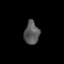
Tissue: skin
Cell type: Epithelial cells
Senescence score: 0.7219
Nuclear area (px): 331
Mean DAPI intensity: 89.701